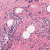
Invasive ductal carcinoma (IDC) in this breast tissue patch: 1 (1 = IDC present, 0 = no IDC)